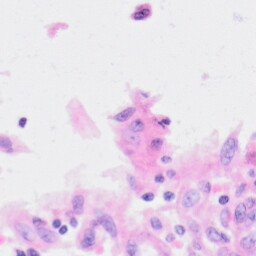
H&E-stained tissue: Kidney